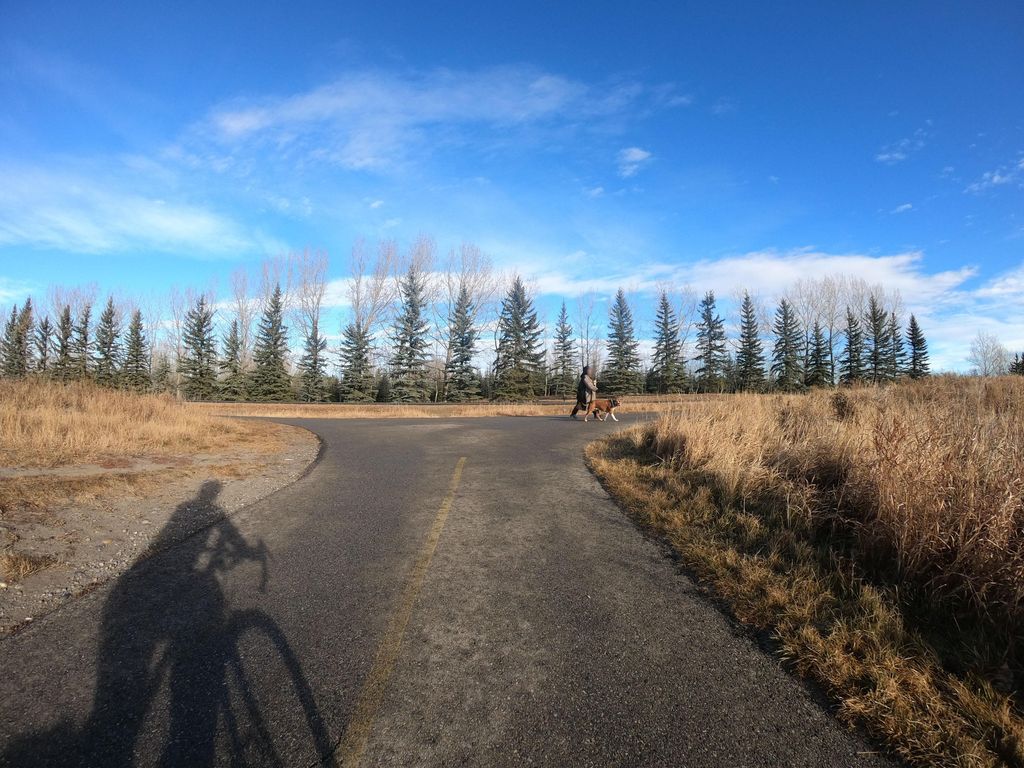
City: calgary